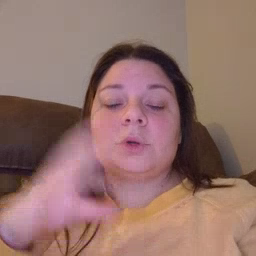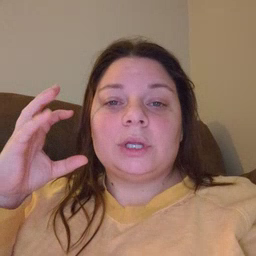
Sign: radio